Field crop: maize
Growth stage: 2
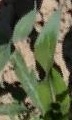
Species: maize